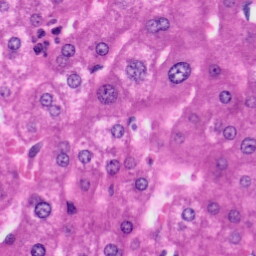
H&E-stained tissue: Liver